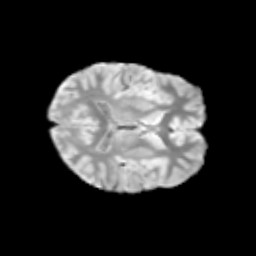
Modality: T2w
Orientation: axial
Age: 11
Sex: male
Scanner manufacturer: siemens
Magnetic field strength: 3 T
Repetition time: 3.8 s
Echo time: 0.07 s